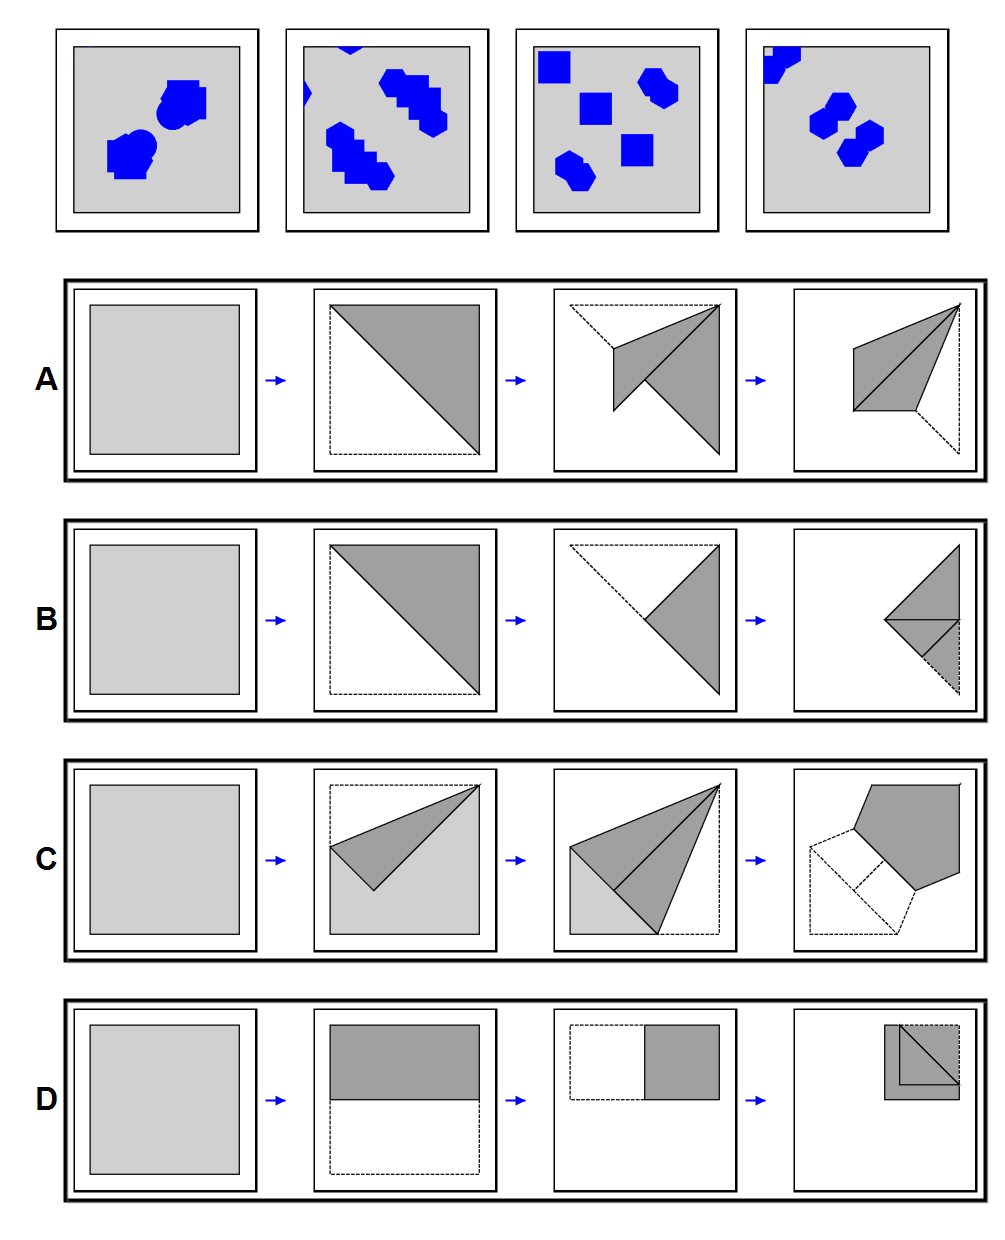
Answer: B